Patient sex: F
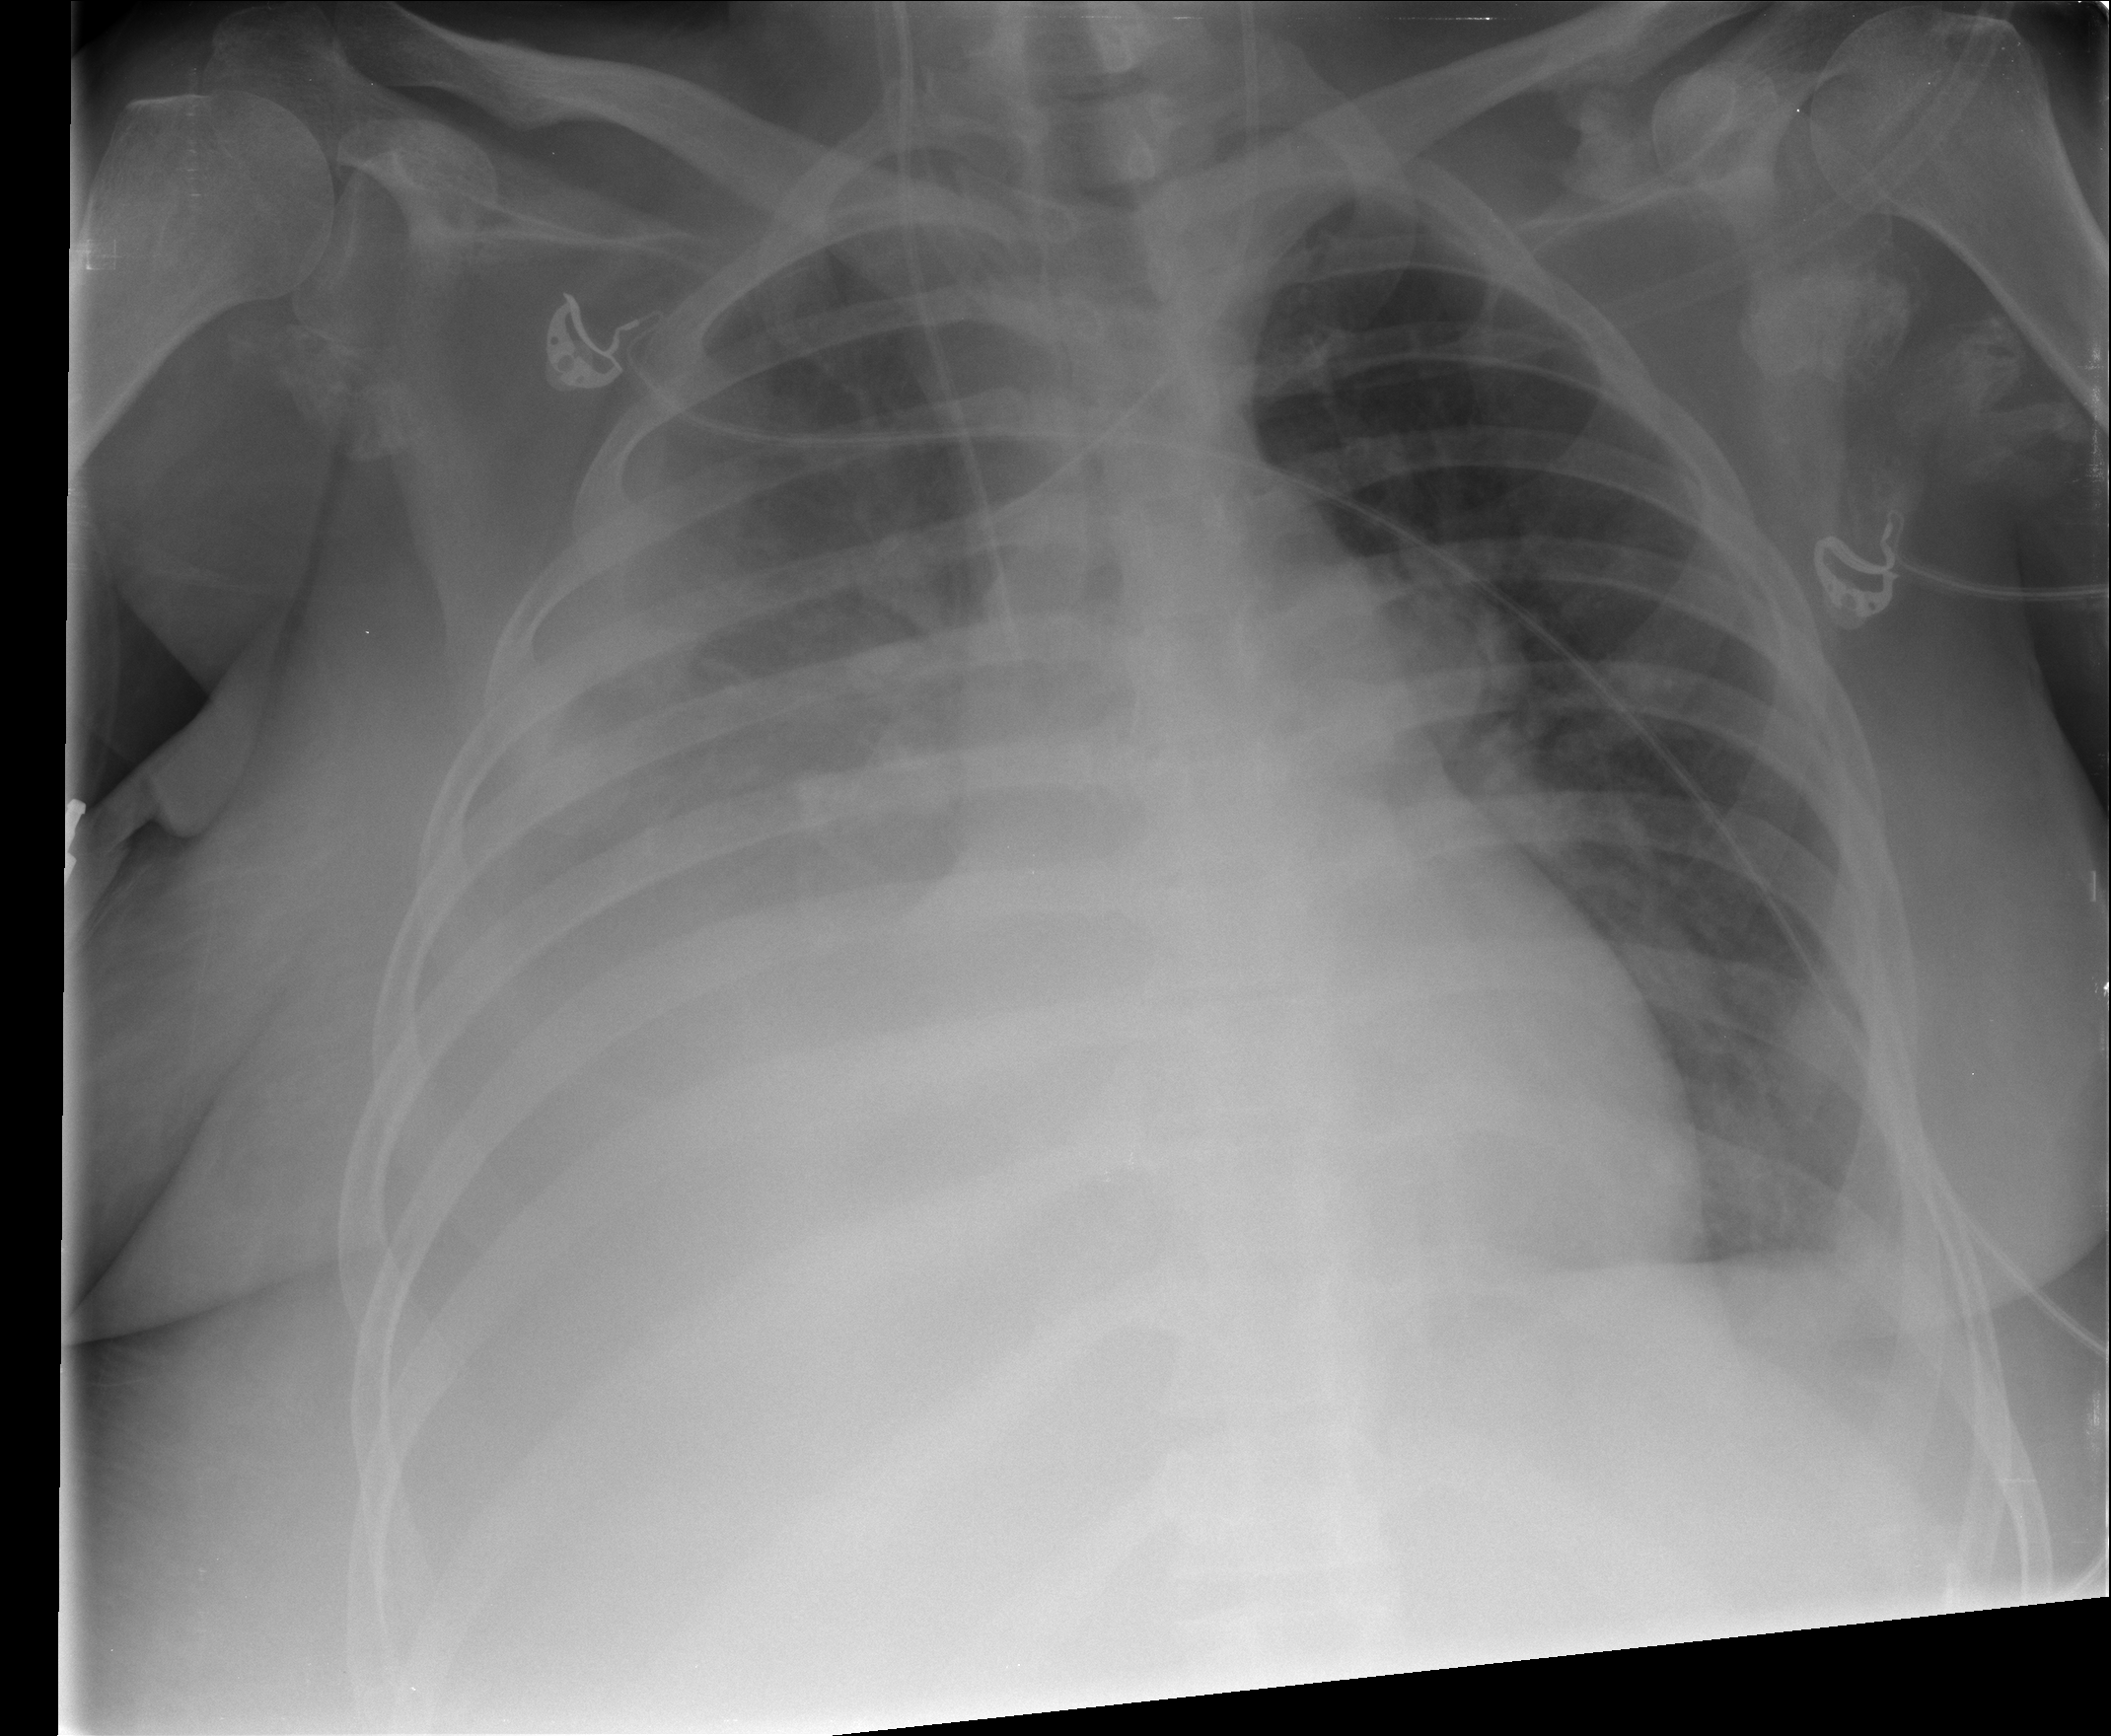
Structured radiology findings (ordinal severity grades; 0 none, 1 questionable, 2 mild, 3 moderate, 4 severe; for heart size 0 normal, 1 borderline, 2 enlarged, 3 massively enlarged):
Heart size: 0
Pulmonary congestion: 2
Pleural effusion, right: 3
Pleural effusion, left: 2
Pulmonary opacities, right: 2
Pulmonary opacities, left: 0
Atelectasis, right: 3
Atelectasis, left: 2